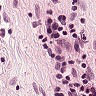
Metastatic tissue present: no